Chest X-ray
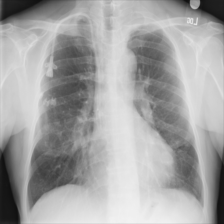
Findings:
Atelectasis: negative
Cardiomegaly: negative
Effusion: negative
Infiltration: negative
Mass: negative
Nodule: negative
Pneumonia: negative
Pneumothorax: negative
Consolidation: negative
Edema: negative
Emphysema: negative
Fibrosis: negative
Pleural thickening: negative
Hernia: negative